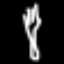
Label: fork